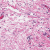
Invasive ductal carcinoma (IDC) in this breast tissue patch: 0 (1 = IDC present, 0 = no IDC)